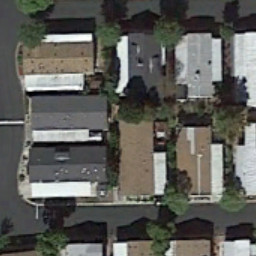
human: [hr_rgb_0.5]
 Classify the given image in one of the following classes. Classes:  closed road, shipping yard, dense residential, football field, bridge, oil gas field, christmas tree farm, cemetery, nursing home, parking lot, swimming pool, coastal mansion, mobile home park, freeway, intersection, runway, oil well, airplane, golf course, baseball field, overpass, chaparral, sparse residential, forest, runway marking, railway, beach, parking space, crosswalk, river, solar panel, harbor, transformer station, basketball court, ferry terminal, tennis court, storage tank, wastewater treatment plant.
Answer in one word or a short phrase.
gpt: mobile home park